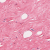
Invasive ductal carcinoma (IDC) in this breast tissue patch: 0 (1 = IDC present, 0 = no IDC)